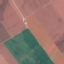
Land use / land cover: AnnualCrop